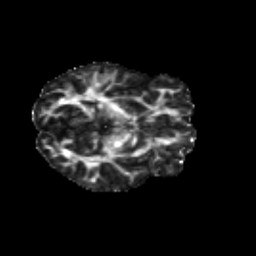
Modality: FA
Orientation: axial
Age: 10
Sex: female
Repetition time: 9.512 s
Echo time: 0.089 s